Question: In Lightswitch HTML client we have created a screen to display the work in progress for a particular business processes.
This is to be displayed on a big screen, much like when you go to Argos to collect your order. Here's a screenshot...

We are using some java script to refresh the page every 30 seconds.
'''
setTimeout(function () {
window.location.reload(1);
}, 30000);
'''
However, there are two issues with this.
1. The 'maximum number of results' text input by the user is lost on refresh.
2. It doesnt look nice to refresh the whole page.
Is it therefore possible to just trigger each query to reload instead of the entire page?
(The data is provided to LightSwitch by a WCF RIA Service)
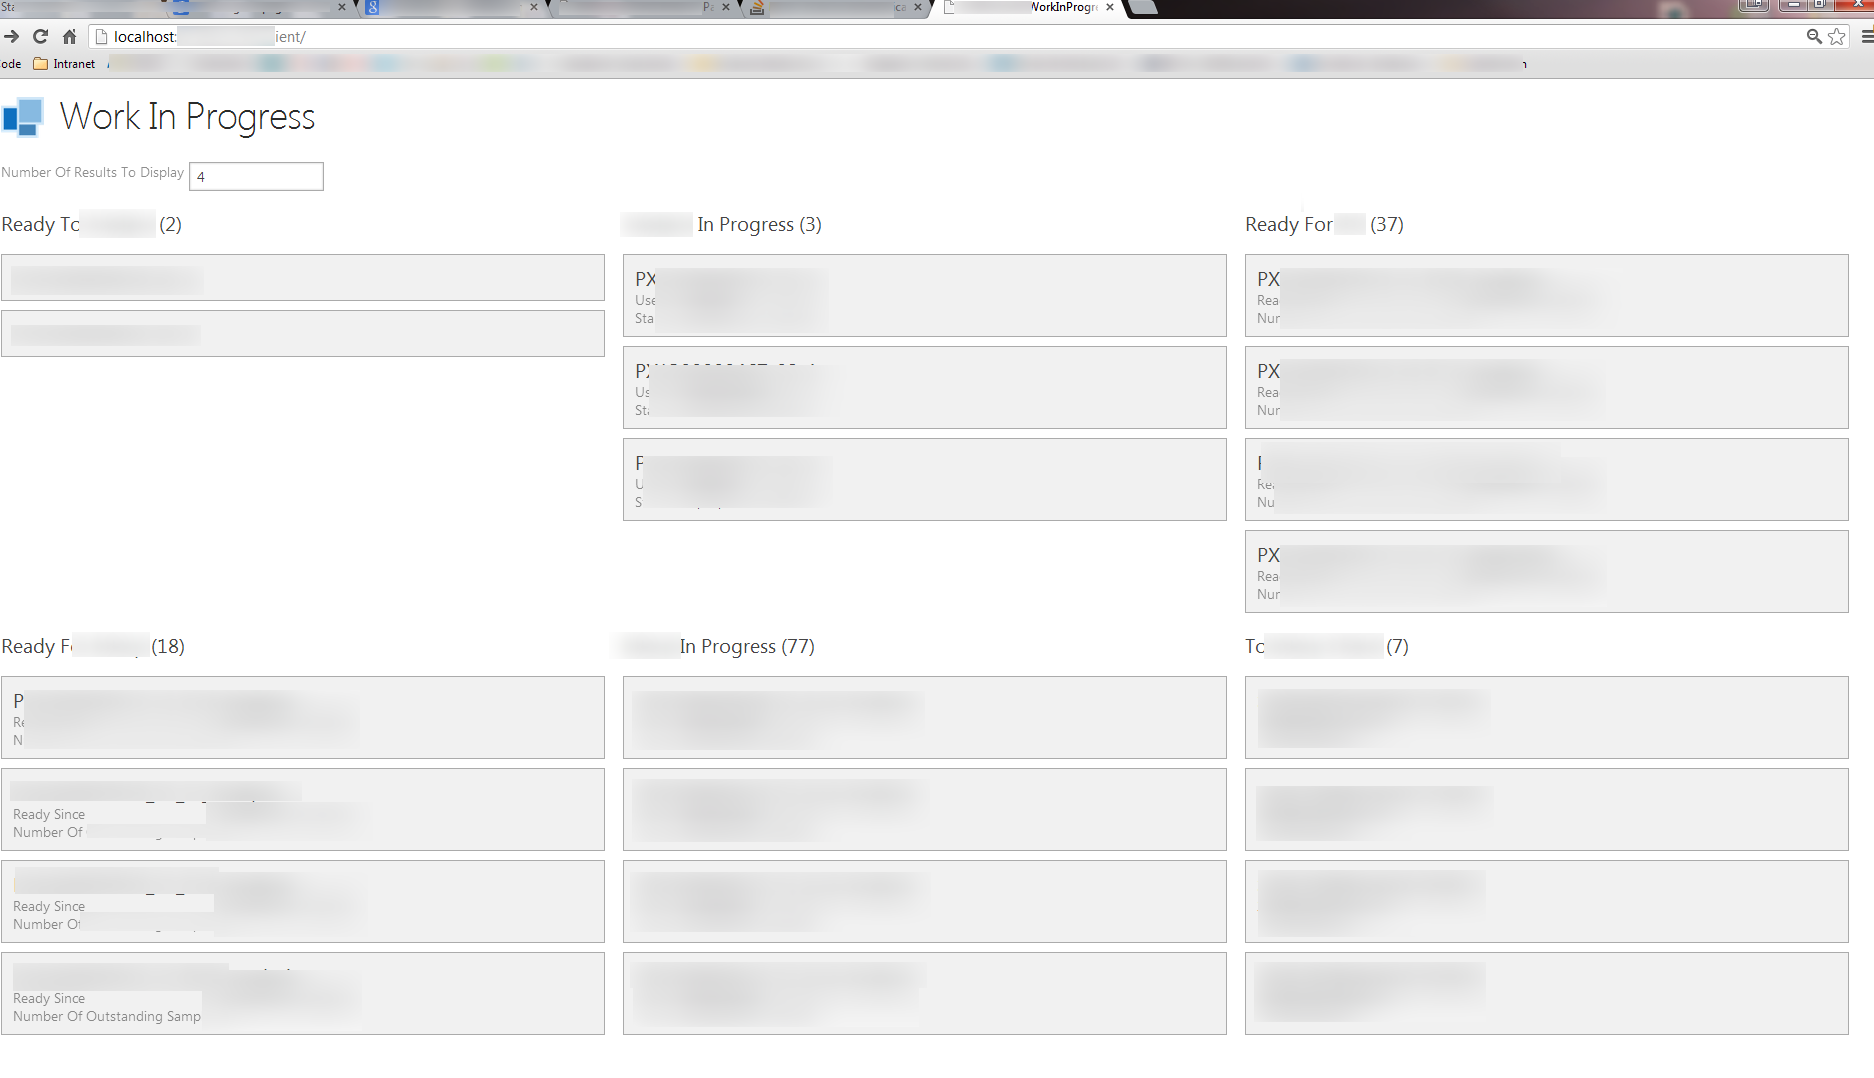
Answer: In the JavaScript, use 'screen.MyList.load()'. It will reload the list asynchronously.
Note that IntelliSense does not always suggest list names on the 'screen' object but will recognize them if you type the name.
Combined with the 'setTimeout()' method and the 'created' screen event, it should work.